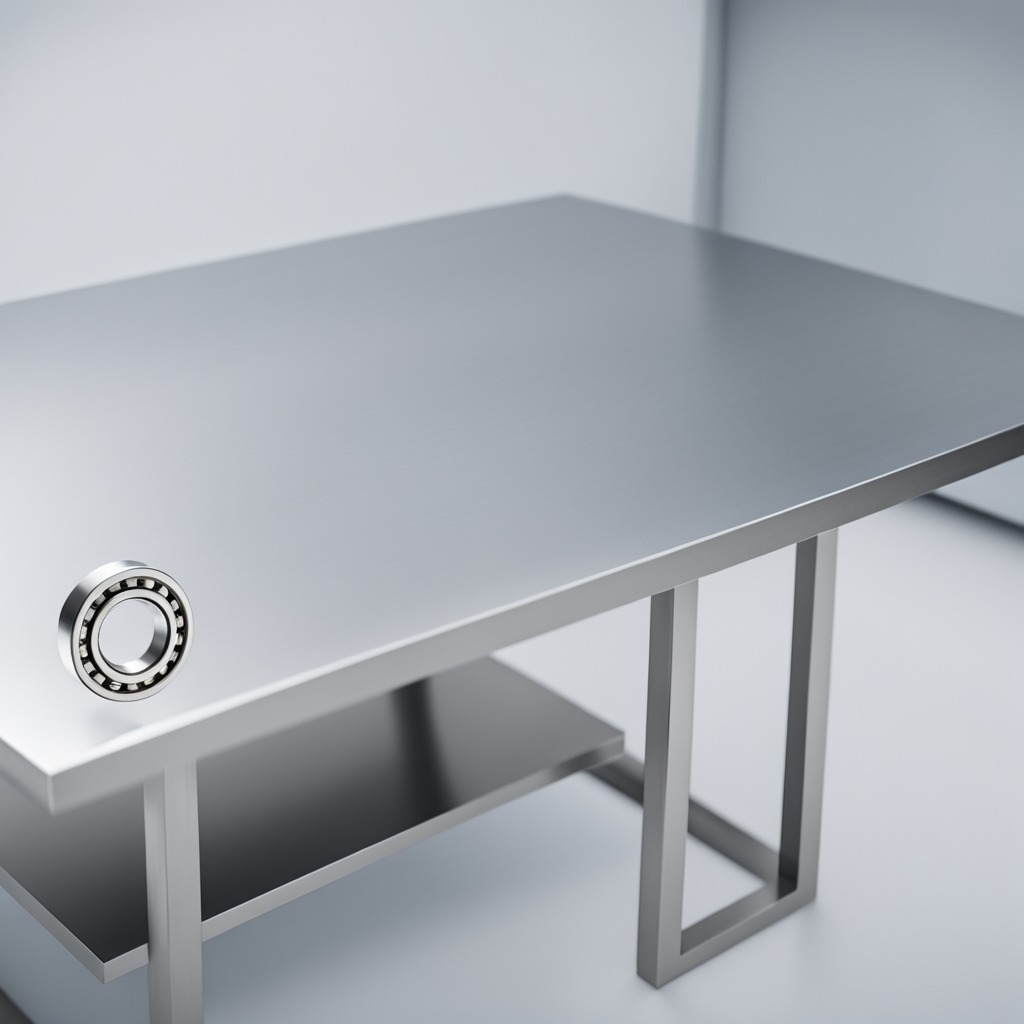
A metal ball bearing lies on the stainless steel table in a high-end prototyping lab.